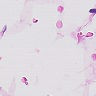
Metastatic tissue present: no